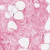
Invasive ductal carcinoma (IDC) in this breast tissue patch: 0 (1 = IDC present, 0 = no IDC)